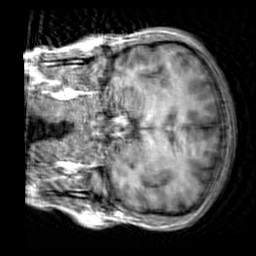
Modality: T1w
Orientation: coronal
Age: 24
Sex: male
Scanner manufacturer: siemens
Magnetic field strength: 3 T
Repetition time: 2.3 s
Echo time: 0.00303 s